Aerial crown-view tile of a tropical tree (Barro Colorado Island, Panama), acquired 20241216:
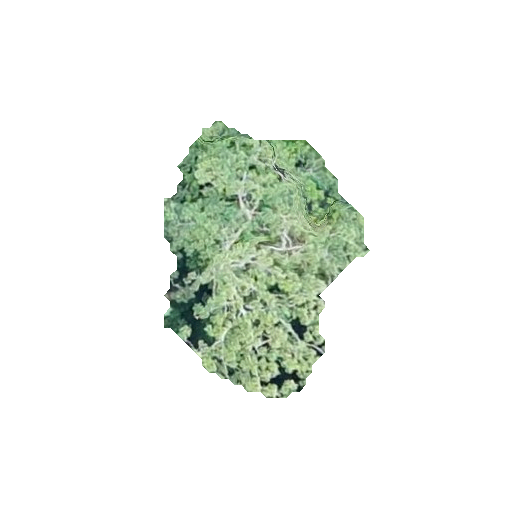
Species: Protium stevensonii
GBIF accepted scientific name: Tetragastris panamensis
Crown area: 55.66 m²